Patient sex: M
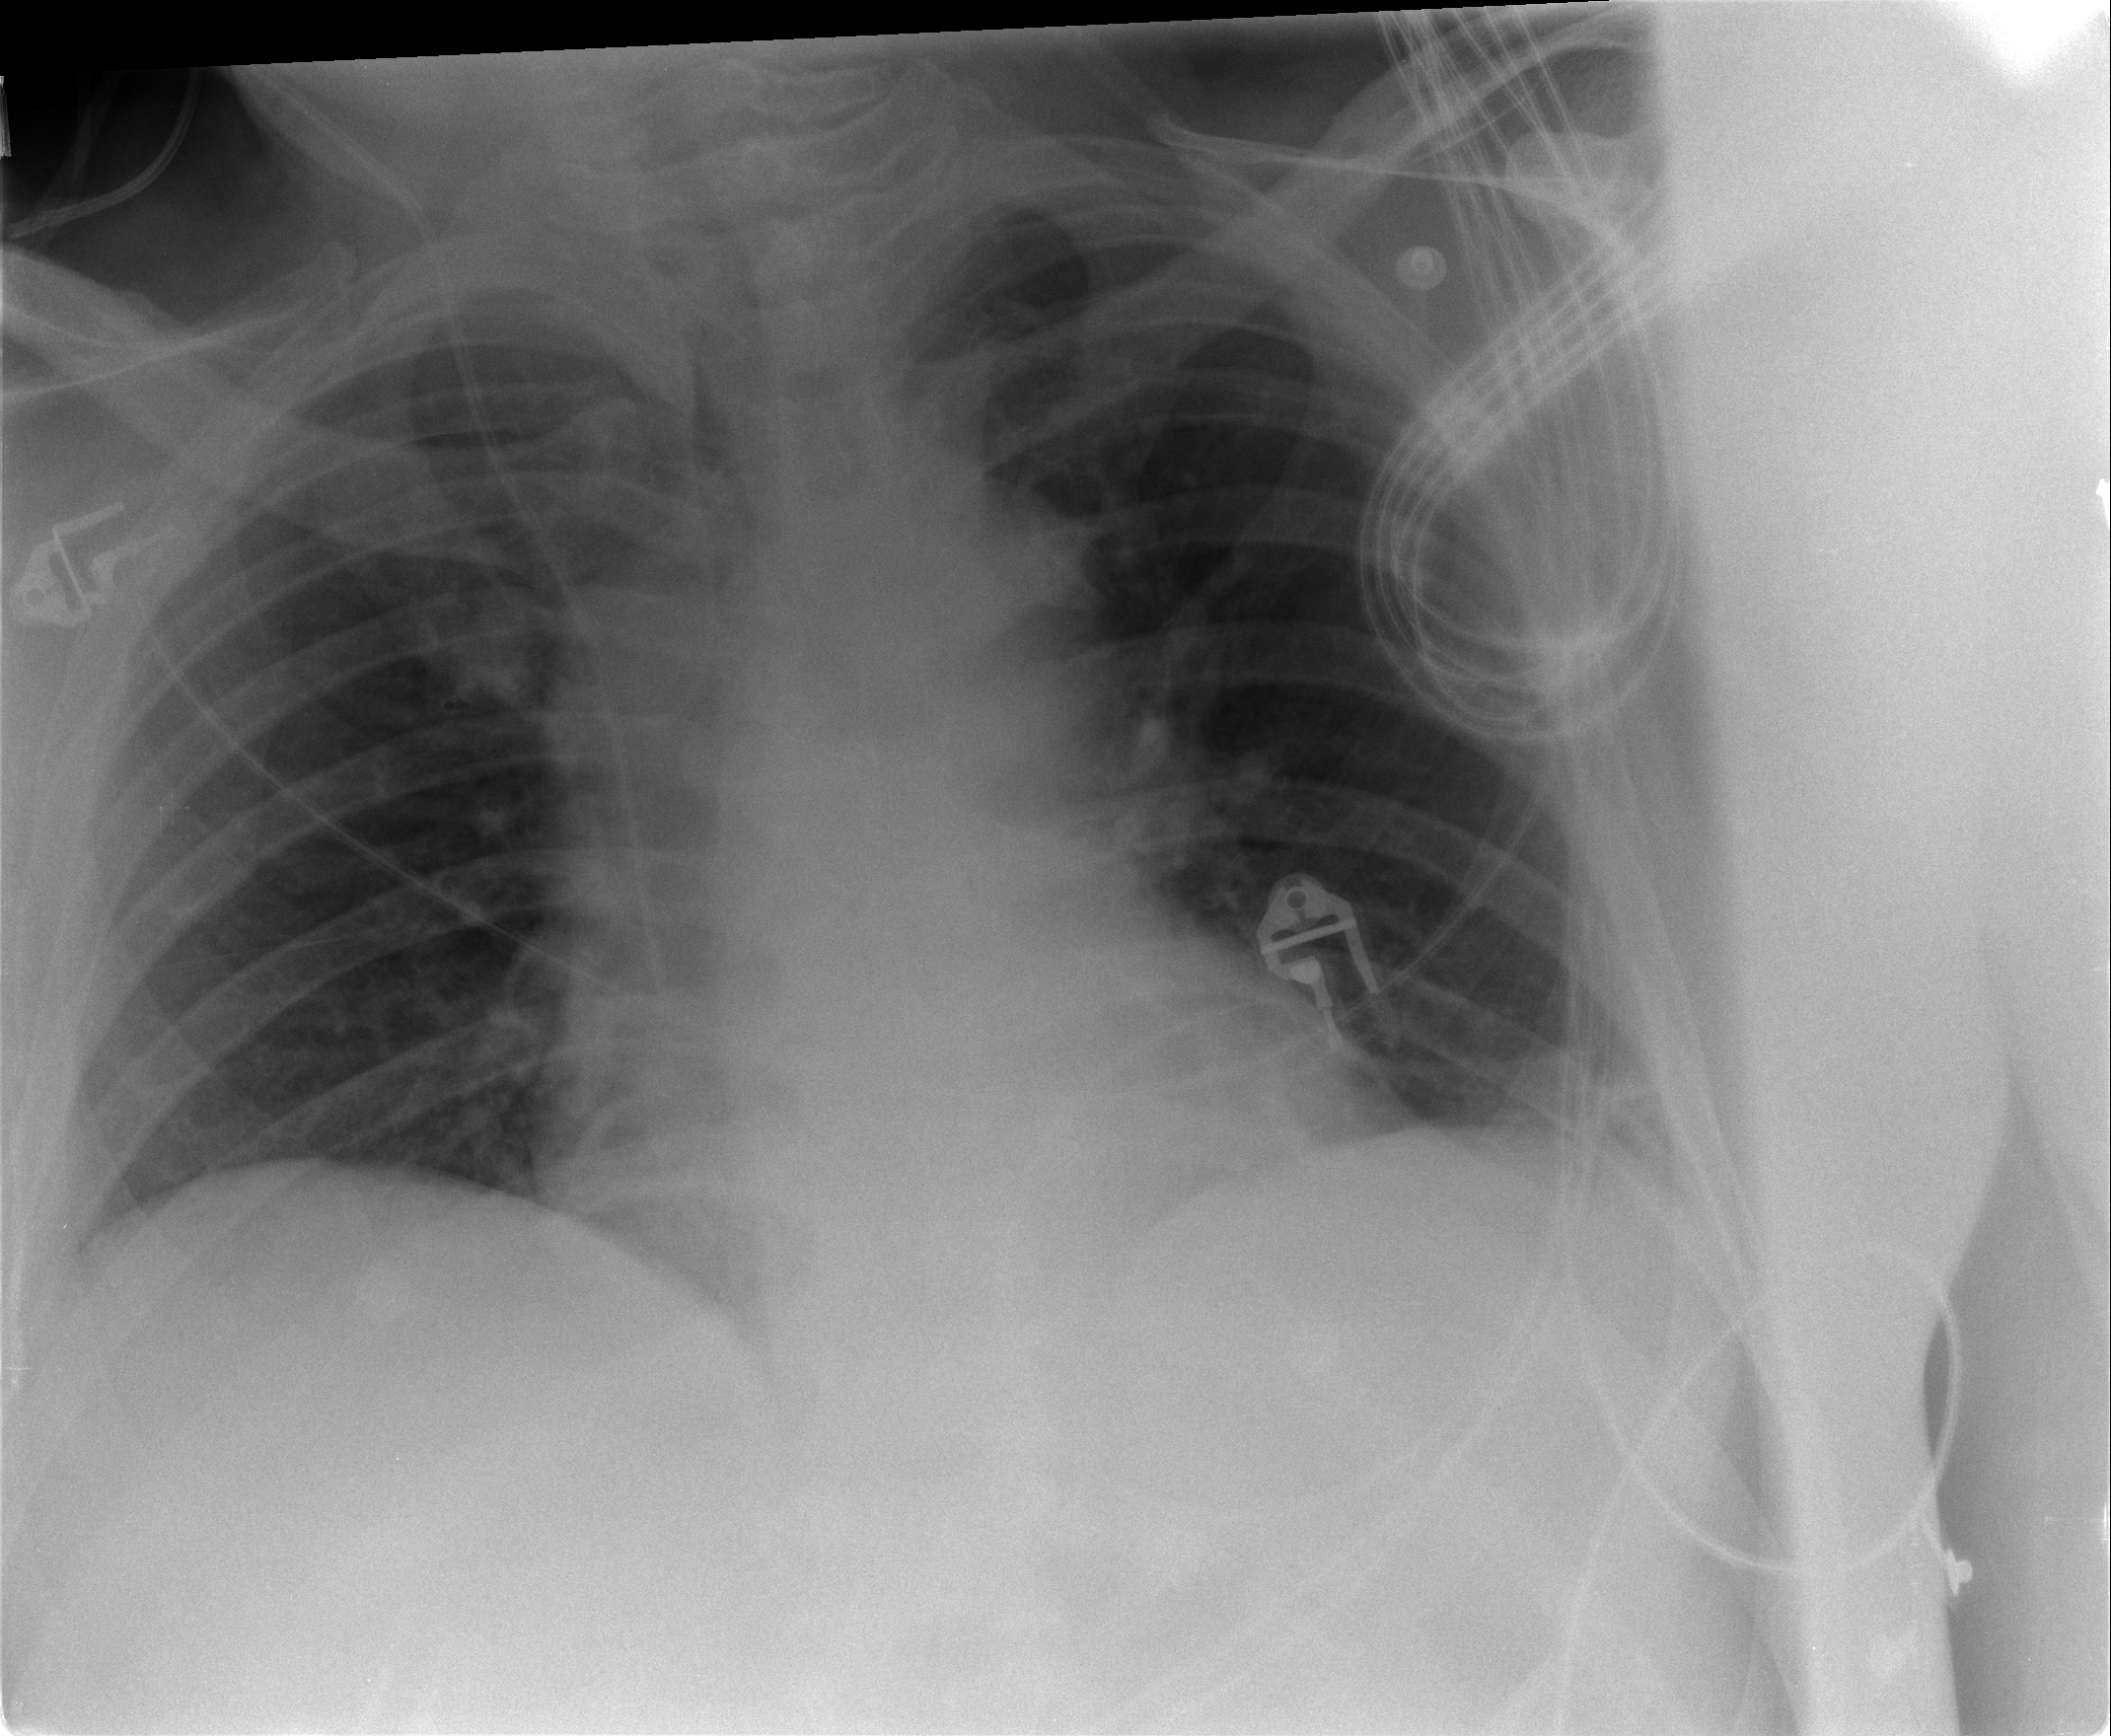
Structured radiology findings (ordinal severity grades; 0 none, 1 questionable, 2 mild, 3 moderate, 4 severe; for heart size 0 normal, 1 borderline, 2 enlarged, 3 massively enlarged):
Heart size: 0
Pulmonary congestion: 0
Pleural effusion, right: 0
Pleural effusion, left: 0
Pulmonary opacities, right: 0
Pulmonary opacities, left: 0
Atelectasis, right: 0
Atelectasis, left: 1